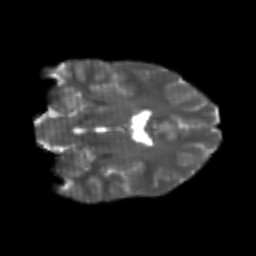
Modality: T2w
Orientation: coronal
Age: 21
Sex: male
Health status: healthy
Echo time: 0.074 s